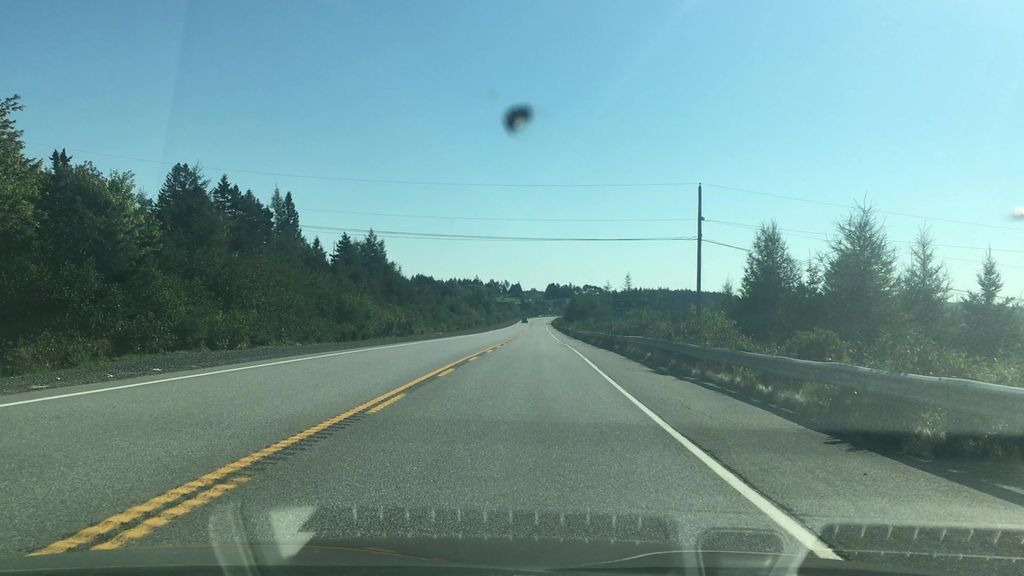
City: halifax